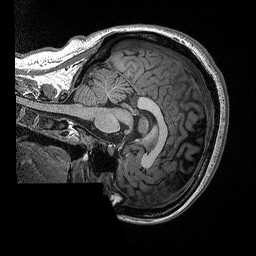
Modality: T1w
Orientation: sagittal
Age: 26
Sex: female
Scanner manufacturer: siemens
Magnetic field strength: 3 T
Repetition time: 2.3 s
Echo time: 0.00298 s